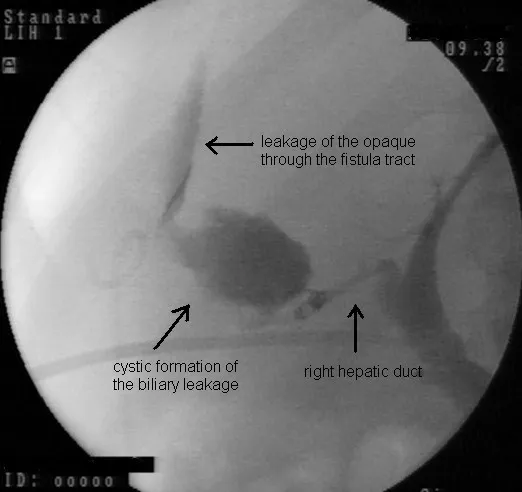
Fistula tract between the biliary tree and fluid collection resulting from bile leakage through the right hepatic duct.
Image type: radiology (x_ray)